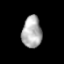
Tissue: prostate
Cell type: Myeloid cells
Senescence score: 0.8054
Nuclear area (px): 610
Mean DAPI intensity: 173.869